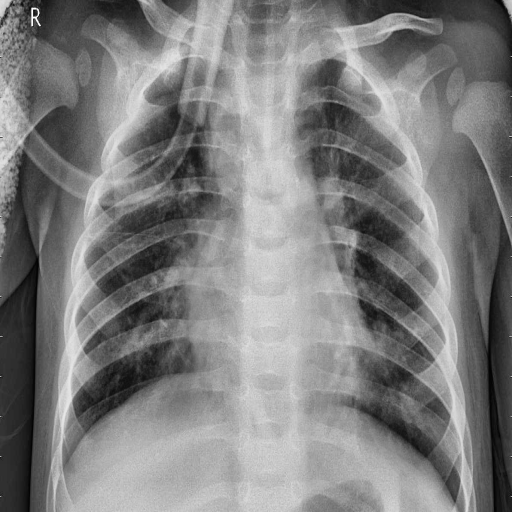
Finding: PNEUMONIA